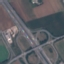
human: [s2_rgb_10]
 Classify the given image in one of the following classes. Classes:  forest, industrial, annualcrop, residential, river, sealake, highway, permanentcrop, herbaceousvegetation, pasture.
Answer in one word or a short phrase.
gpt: Highway